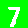
Digit: 7